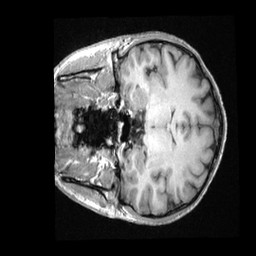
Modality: T1w
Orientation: coronal
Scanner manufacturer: ge
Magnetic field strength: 3 T
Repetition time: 0.007176 s
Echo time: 0.002608 s